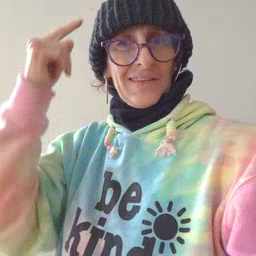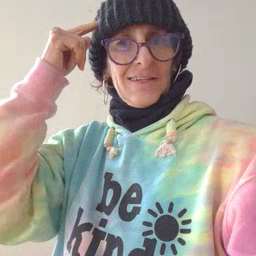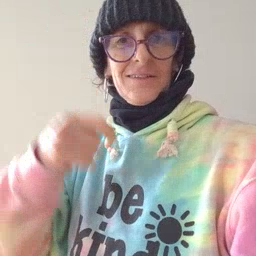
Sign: think